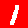
Digit: 1